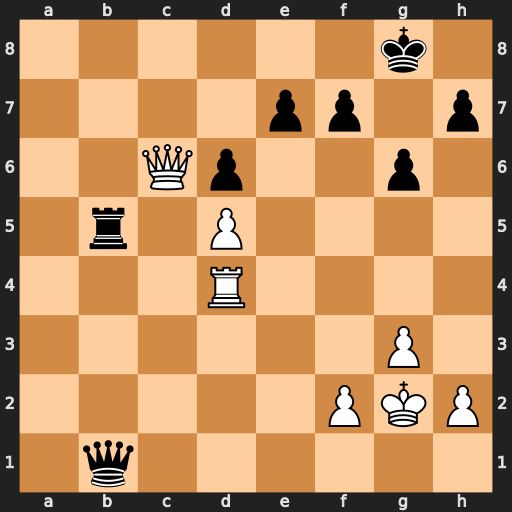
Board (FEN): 6k1/4pp1p/2Qp2p1/1r1P4/3R4/6P1/5PKP/1q6
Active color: w
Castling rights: -
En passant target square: -
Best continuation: Qe8+ Kg7 Rf4 f5 Qxe7+